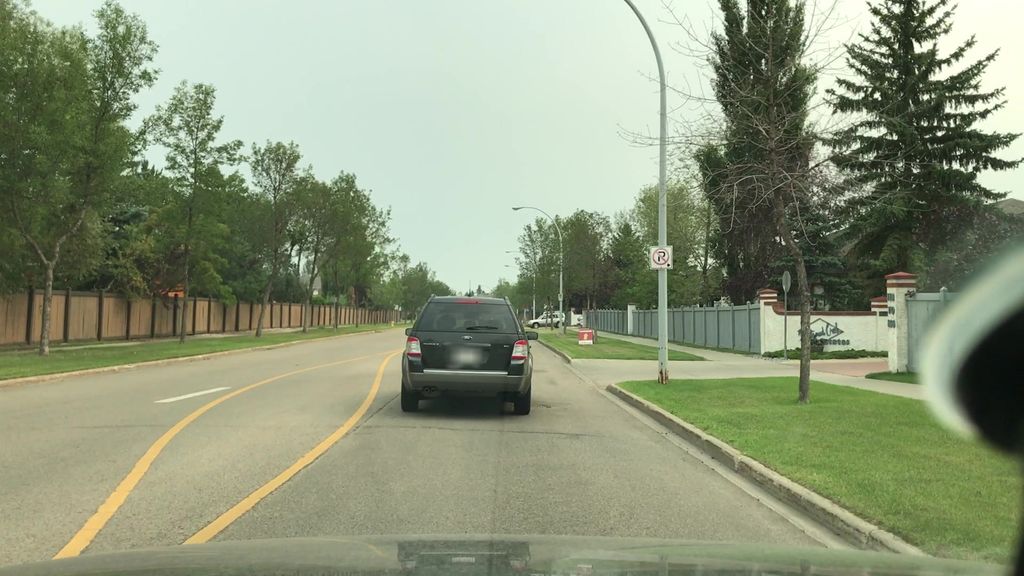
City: edmonton